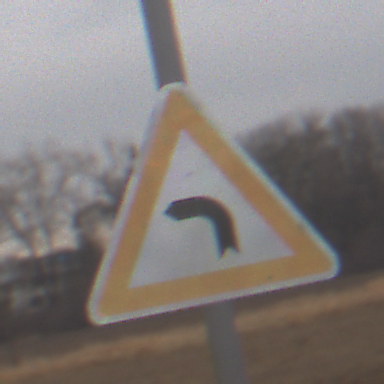
Verkehrszeichen: KurveLinks
Umgebung: Outdoor, RoadRail
Tageszeit: Midday
Wetter: Overcast
Licht: Natural
Jahreszeit: NotSpecified
Kontrast: LowContrast